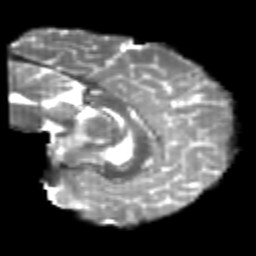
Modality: T2w
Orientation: sagittal
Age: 21
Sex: male
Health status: healthy
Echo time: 0.074 s